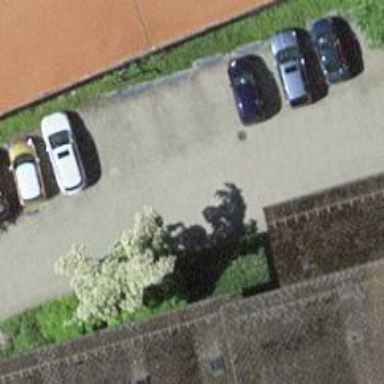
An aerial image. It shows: Parking area with surface.